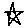
Label: star